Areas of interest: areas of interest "Church"
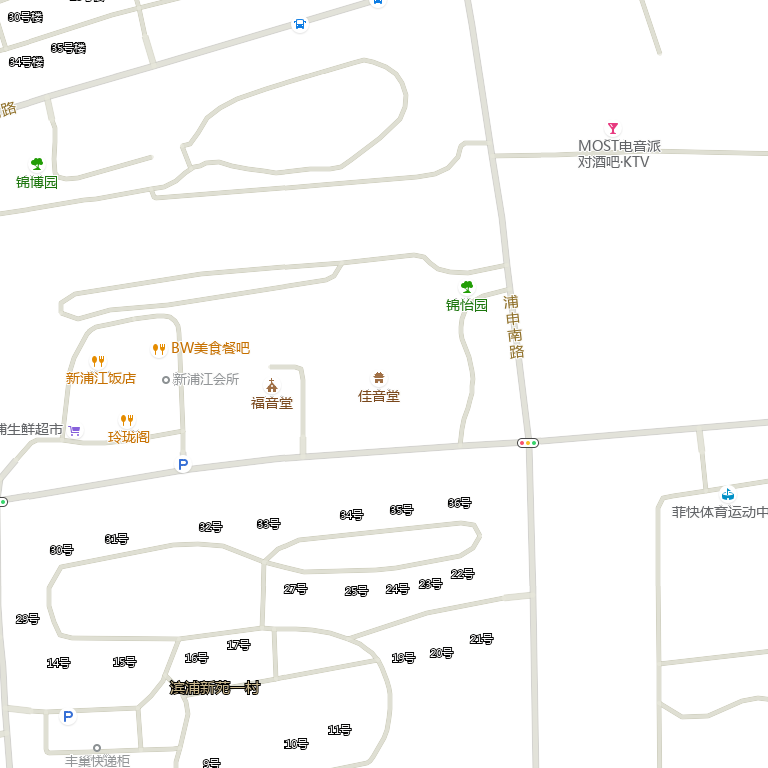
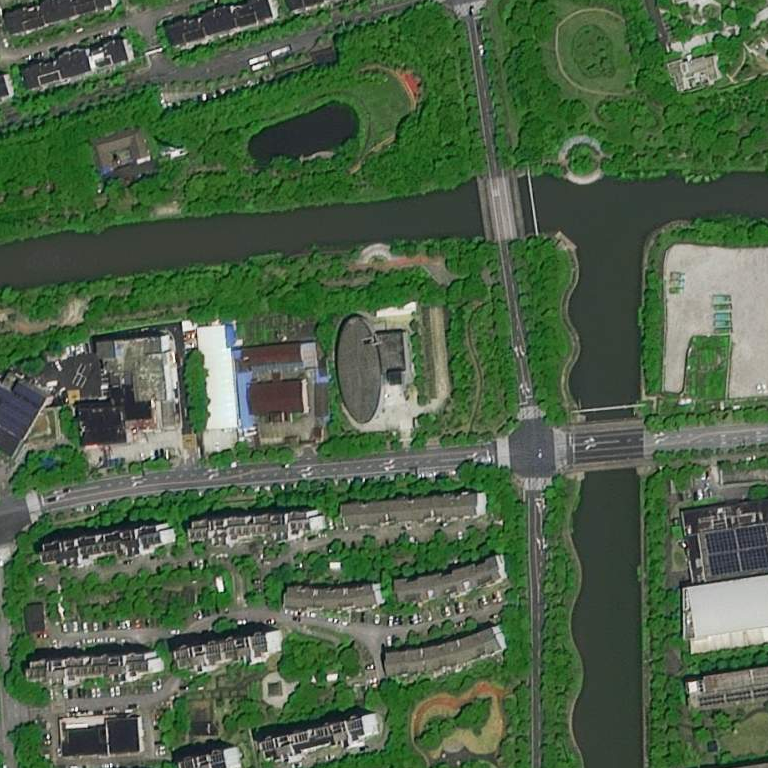